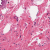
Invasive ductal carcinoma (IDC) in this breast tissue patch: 0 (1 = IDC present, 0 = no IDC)